【题型】填空题　【知识点】立体几何　【难度】easy
在正方体 $ABCD - A_1B_1C_1D_1$ 中， $AB = 2, G$ 为棱 $CD$ 的中点， $P, Q$ 分别为 $BC_1, CC_1$ 上的动点，则 $PQ + QG$ 的最小值为\underline{\qquad\qquad}.

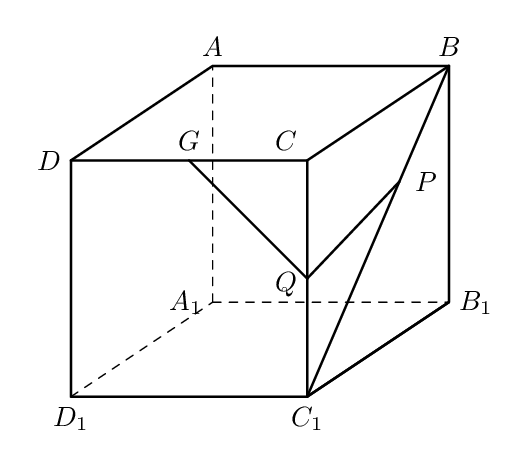
【解答】
【答案】 $\frac{3\sqrt{2}}{2}$
【分析】 将正方体的侧面 $BCC_1B_1$ 与 $DCC_1D_1$ 展开到同一平面，点 $G$ 到 $B'C_1$ 的距离就是 $PQ + QG$.
【详解】 将正方体的侧面 $BCC_1B_1$ 与 $DCC_1D_1$ 展开到同一平面

在同一平面内可知 $PQ + QG$ 的最小值就是点 $G$ 到 $B'C_1$ 的距离，

正方体 $ABCD - A_1B_1C_1D_1$ 中， $AB = 2, G$ 为棱 $CD$ 的中点，所以 $CG = 1, \quad B'G = 3$ ，

$CB'B_1'C_1$ 是正方形，所以 $GH = \frac{3\sqrt{2}}{2}$

 故答案为： $\frac{3\sqrt{2}}{2}$

【点睛】

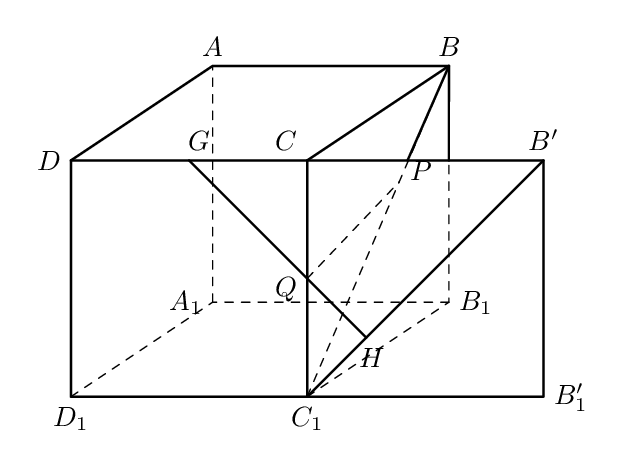